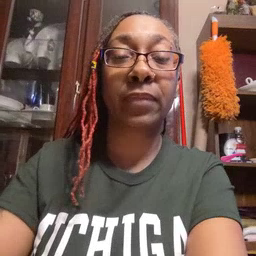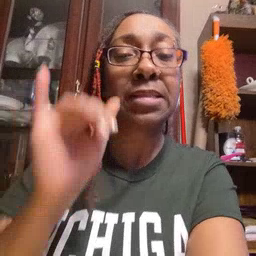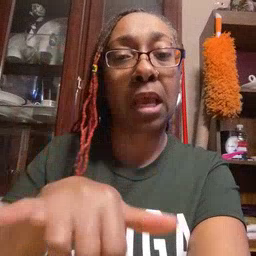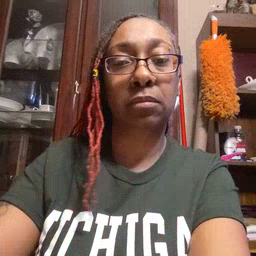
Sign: stay